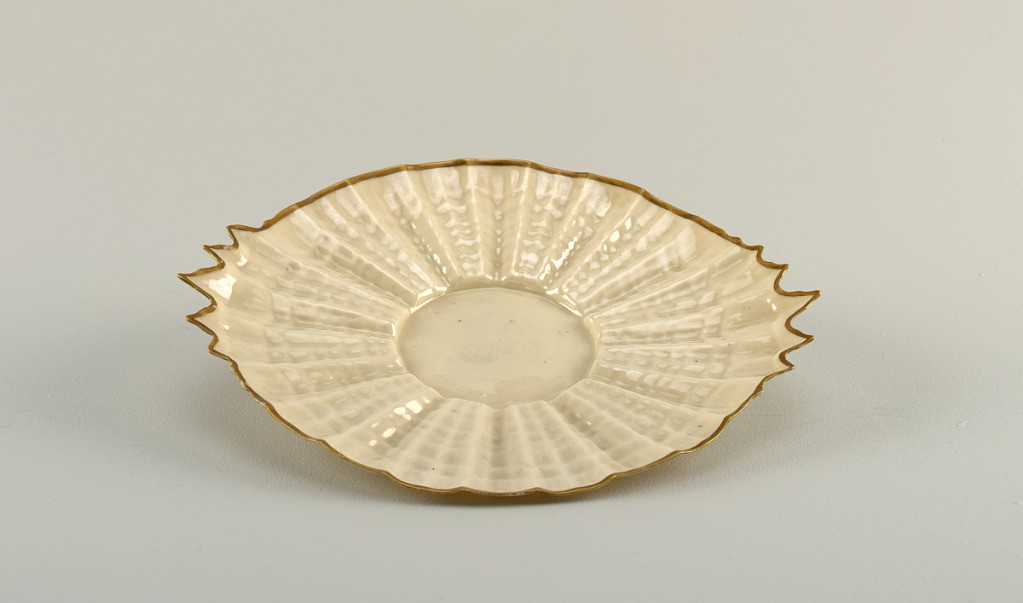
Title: Bread Plate, from a "Tridacna" Tea Set
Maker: Belleek Pottery, Irish, established 1857
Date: ca. 1891–1926
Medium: porcelain (parian), gold
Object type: plate
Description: Plate of thin white porcelain, with molded sea shell contours radiating from round center to irregular outline, possibly derived from crab shell shape, formed by five spiky projections extending the marly at each side. Gilded undulating rim.